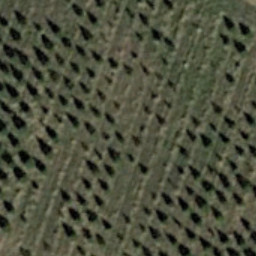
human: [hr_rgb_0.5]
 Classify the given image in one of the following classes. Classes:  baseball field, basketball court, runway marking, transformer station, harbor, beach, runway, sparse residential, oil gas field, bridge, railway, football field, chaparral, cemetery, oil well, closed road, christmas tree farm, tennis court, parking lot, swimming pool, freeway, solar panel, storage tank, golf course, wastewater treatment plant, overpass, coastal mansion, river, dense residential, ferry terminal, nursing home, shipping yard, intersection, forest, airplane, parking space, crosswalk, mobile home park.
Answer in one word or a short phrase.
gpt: christmas tree farm